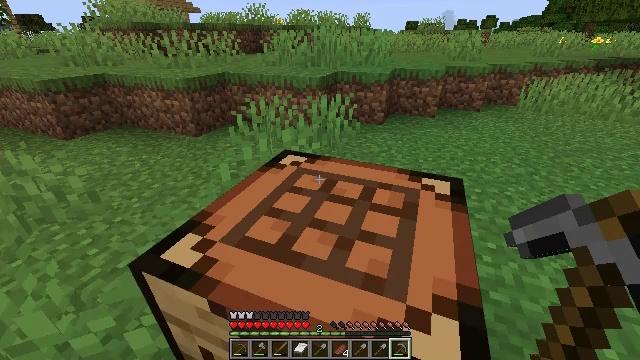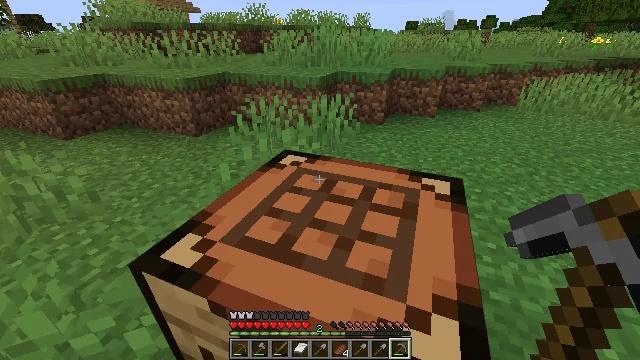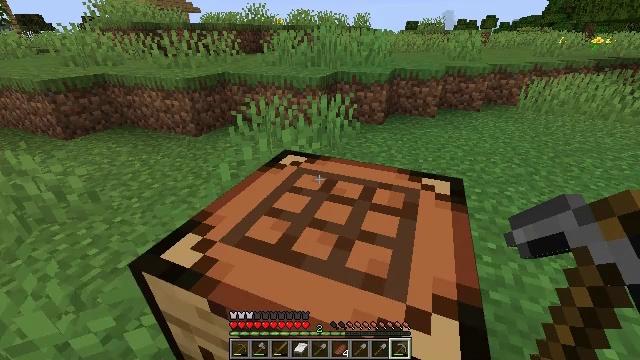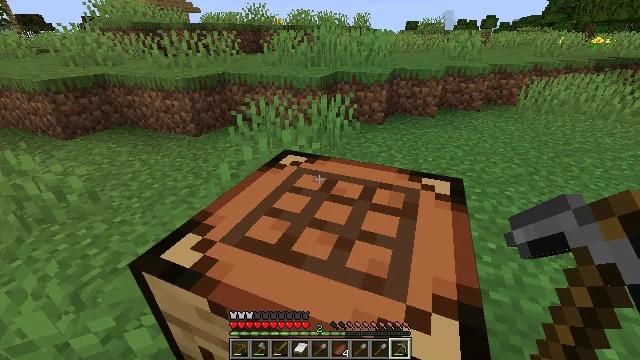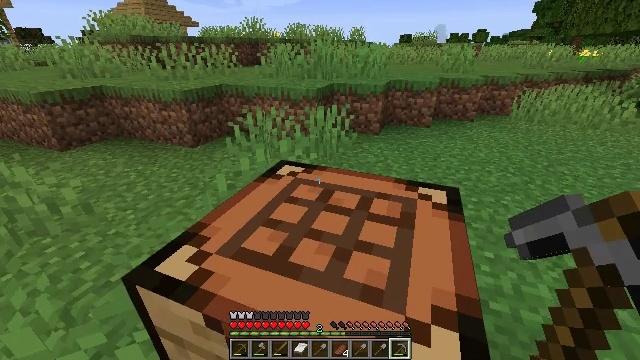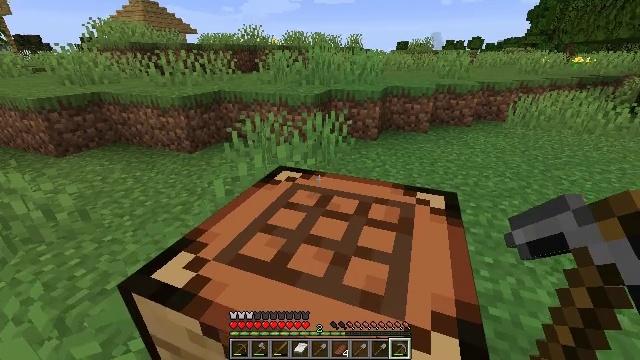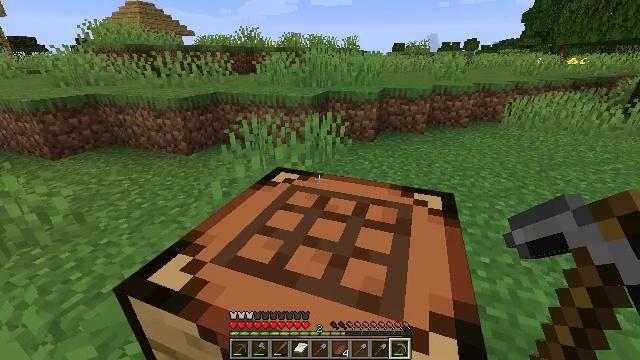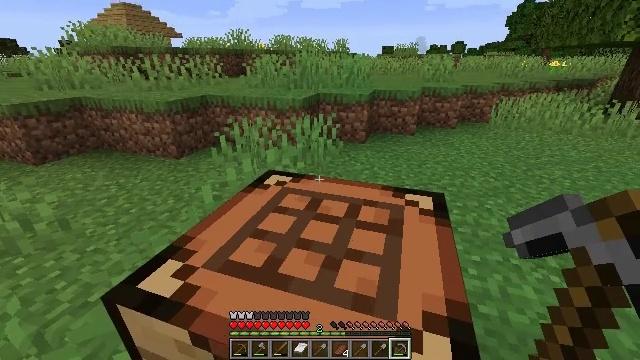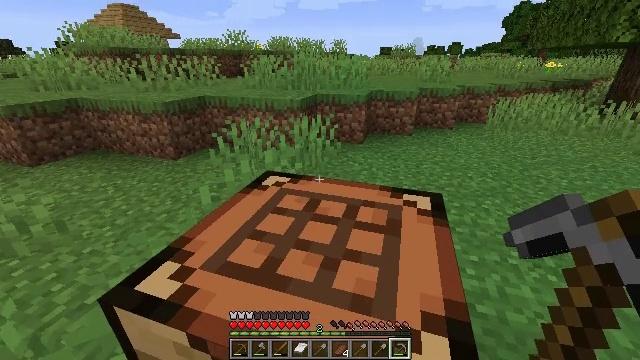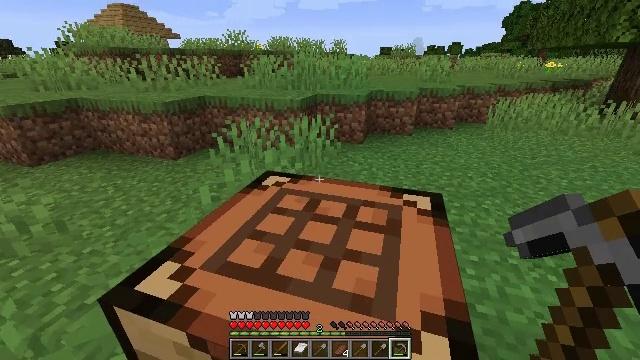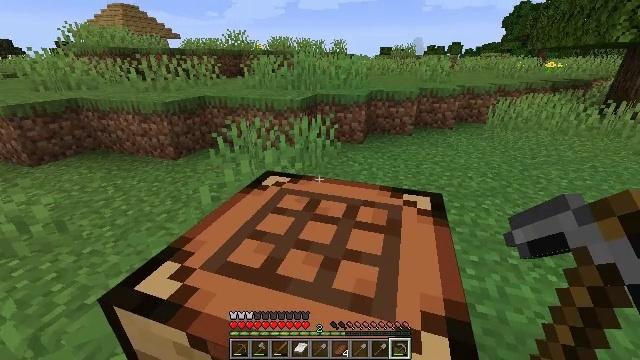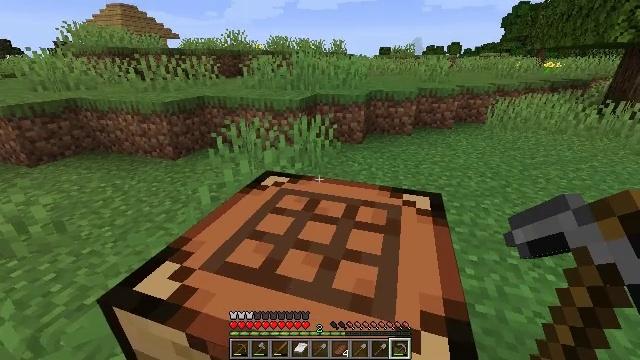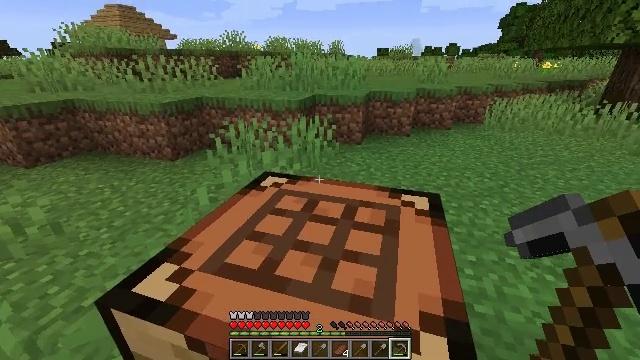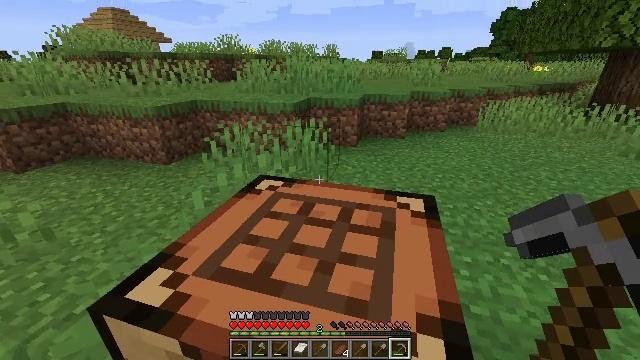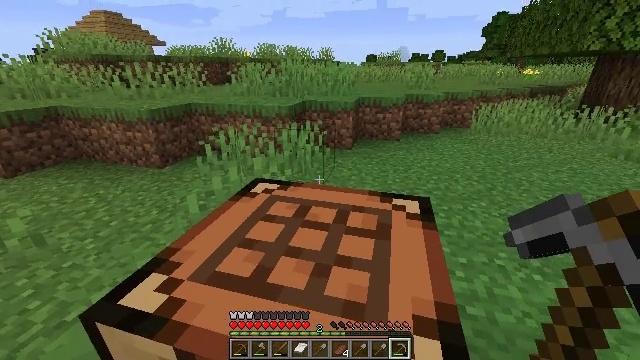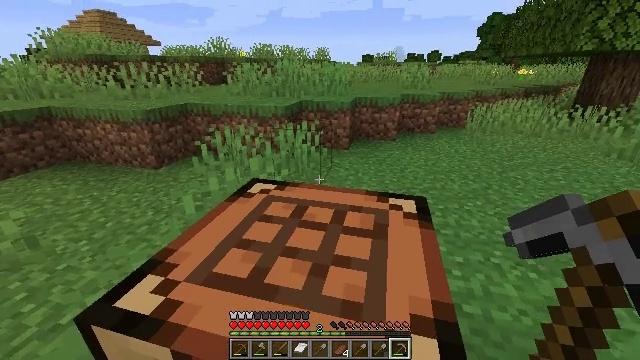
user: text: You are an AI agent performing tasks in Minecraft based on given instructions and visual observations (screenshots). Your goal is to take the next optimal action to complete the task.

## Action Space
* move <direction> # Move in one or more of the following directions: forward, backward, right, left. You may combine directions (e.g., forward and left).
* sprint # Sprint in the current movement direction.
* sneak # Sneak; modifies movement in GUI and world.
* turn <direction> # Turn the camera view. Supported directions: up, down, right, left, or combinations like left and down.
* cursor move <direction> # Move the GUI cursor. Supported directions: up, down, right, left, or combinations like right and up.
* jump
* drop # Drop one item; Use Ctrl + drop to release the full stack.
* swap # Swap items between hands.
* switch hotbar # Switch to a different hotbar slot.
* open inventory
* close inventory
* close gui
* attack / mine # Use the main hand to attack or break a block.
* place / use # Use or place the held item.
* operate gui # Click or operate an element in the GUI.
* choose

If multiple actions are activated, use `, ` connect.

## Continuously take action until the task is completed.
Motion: motion action
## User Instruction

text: Gather grass by holding the left mouse button.
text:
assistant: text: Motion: no_op
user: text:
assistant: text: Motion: no_op
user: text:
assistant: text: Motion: no_op
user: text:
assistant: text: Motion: no_op
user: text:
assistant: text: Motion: turn up
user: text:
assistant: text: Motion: no_op
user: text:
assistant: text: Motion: turn right
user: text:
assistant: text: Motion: no_op
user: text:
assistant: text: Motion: no_op
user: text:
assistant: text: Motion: no_op
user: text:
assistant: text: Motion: no_op
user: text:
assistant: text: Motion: no_op
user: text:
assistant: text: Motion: turn right
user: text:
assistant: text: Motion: turn right
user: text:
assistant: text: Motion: no_op
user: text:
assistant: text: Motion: turn right
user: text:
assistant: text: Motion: turn right
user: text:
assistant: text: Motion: turn right and down
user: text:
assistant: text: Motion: turn right
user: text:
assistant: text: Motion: turn right
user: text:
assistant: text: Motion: turn right
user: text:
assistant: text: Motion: turn right
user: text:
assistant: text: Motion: turn right
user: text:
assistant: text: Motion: turn right
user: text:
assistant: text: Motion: turn right and up
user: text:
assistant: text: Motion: no_op
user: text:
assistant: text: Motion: no_op
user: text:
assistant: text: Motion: no_op
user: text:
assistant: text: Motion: no_op
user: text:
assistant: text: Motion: no_op